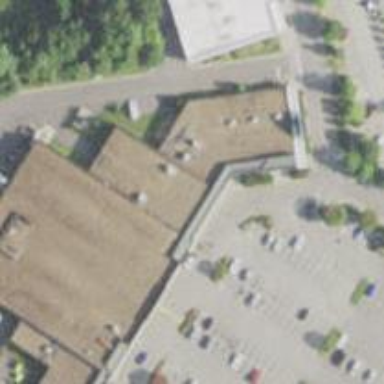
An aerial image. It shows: Pharmacy providing healthcare services.